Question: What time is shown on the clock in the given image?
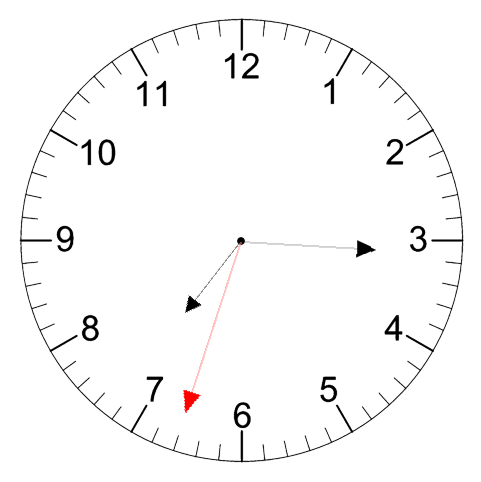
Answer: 07:15:33